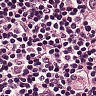
Metastatic tissue present: no